Aerial crown-view tile of a tropical tree (Barro Colorado Island, Panama), acquired 20250414:
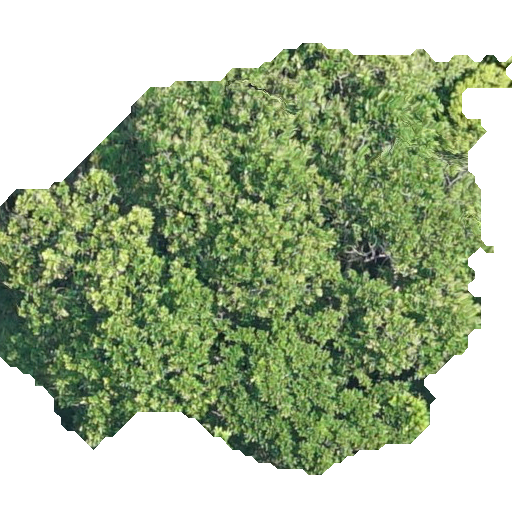
Species: Anacardium excelsum
GBIF accepted scientific name: Anacardium excelsum
Crown area: 235.92 m²